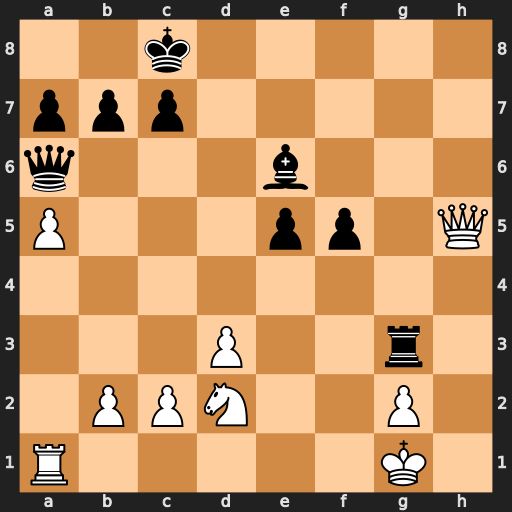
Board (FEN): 2k5/ppp5/q3b3/P3pp1Q/8/3P2r1/1PPN2P1/R5K1
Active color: w
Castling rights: -
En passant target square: -
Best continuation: Qe8#